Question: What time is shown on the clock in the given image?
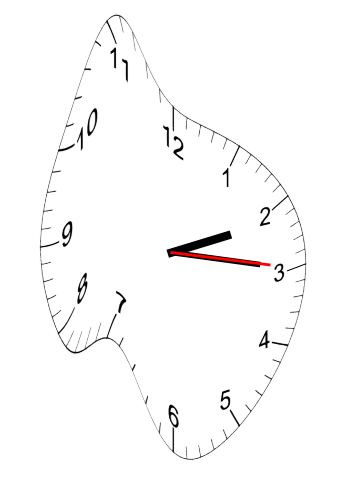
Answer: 02:15:15